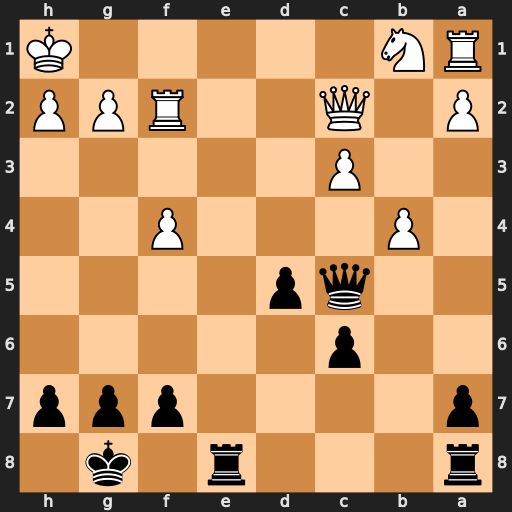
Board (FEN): r3r1k1/p4ppp/2p5/2qp4/1P3P2/2P5/P1Q2RPP/RN5K
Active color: b
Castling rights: -
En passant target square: -
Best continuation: Re1+ Rf1 Rxf1#